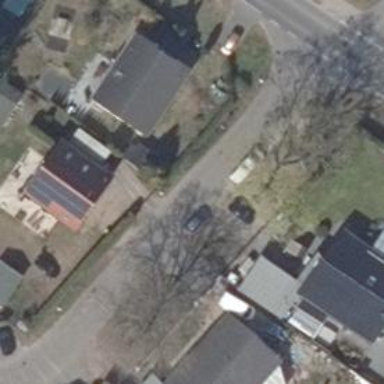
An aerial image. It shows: Driveway leading to service road.